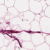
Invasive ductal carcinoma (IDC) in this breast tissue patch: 0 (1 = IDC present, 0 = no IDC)